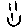
Label: smiley face